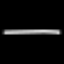
Label: line